Field crop: maize
Growth stage: 1
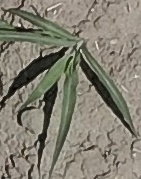
Species: sorghum